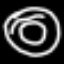
Label: donut